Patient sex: F
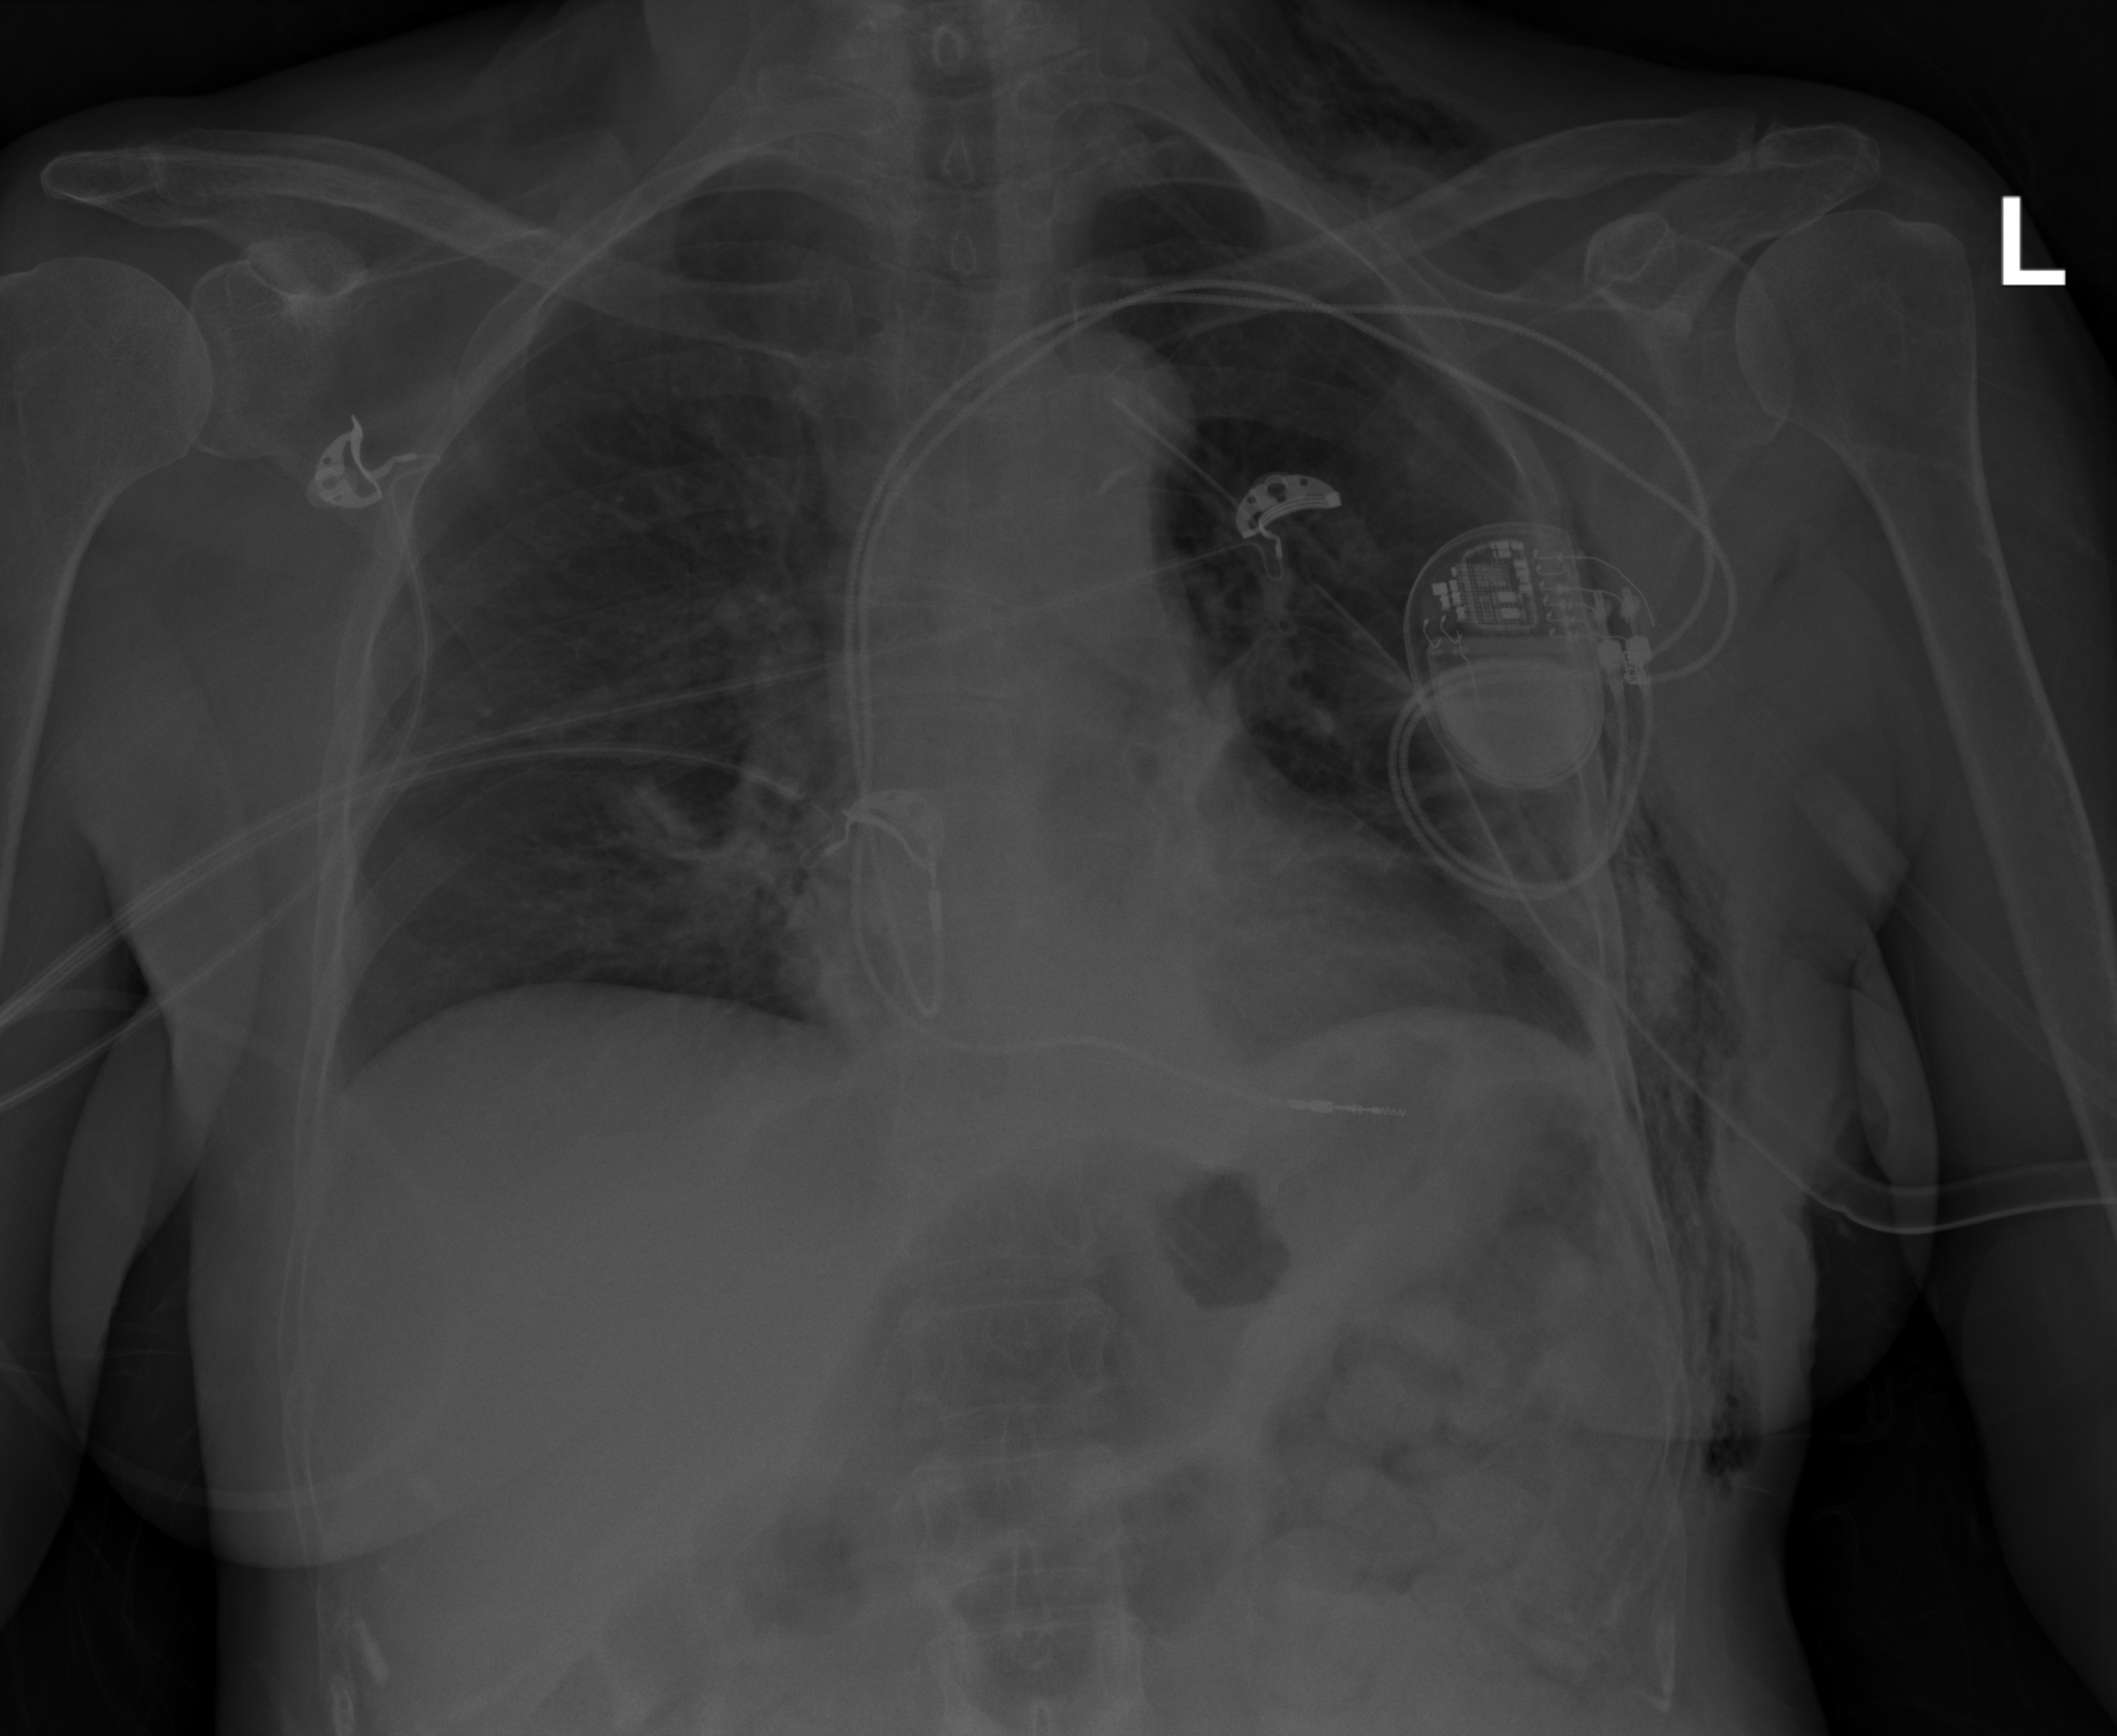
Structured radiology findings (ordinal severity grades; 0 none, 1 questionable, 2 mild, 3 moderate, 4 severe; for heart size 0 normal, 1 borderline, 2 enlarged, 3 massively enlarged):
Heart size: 0
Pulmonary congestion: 0
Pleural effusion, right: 0
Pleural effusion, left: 0
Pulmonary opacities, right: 0
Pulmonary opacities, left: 0
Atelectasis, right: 2
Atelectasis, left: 2